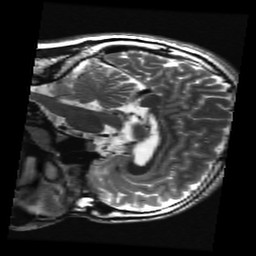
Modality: T2w
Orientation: sagittal
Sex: male
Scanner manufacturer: ge
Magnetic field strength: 3 T
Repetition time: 5 s
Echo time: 0.101 s